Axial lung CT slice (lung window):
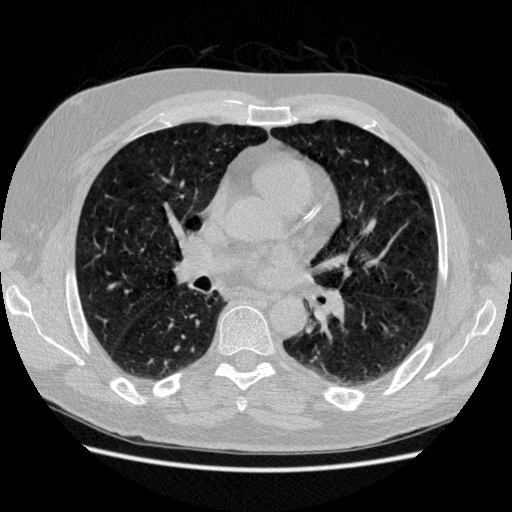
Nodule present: no